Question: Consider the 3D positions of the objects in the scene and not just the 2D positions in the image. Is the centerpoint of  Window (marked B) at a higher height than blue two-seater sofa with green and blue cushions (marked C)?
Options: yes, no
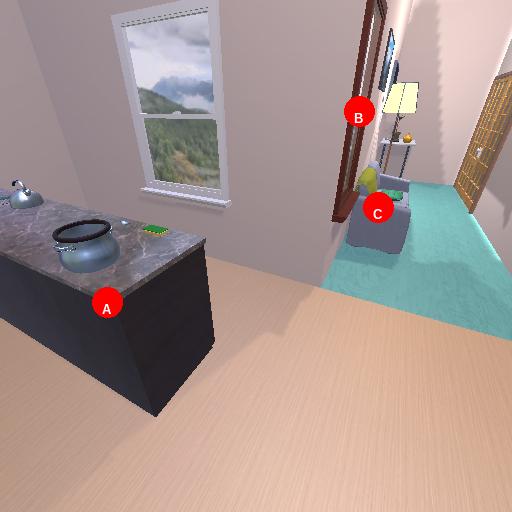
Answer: yes